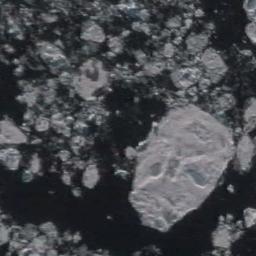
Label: sea_ice